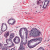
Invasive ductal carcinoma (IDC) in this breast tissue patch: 0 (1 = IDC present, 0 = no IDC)